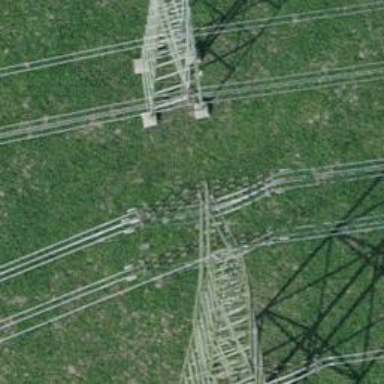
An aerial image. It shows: Power tower.